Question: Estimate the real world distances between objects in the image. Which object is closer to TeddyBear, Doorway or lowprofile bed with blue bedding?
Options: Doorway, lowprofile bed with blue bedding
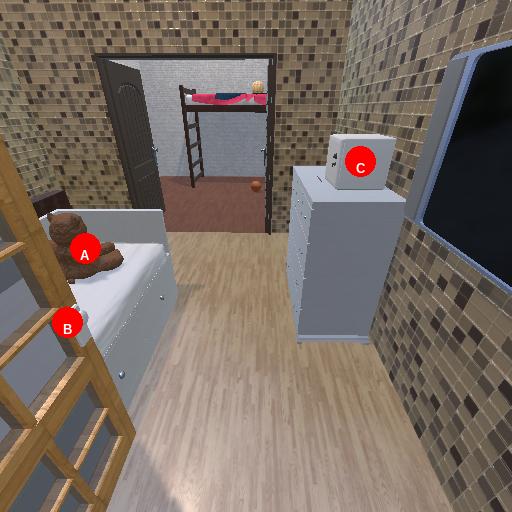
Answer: Doorway